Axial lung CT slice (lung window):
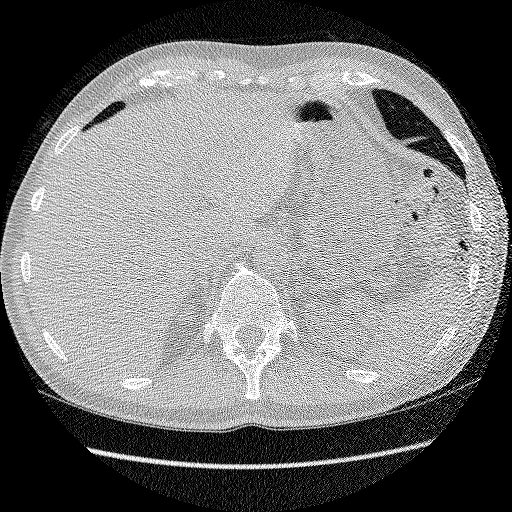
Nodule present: no